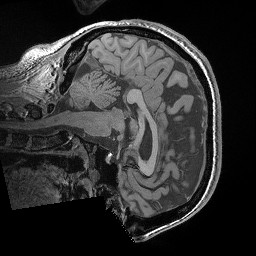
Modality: T1w
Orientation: sagittal
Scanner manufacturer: siemens
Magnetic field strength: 3 T
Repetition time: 0.02 s
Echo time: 0.00492 s